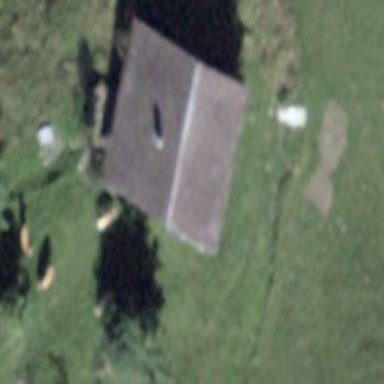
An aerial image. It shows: Cabin.